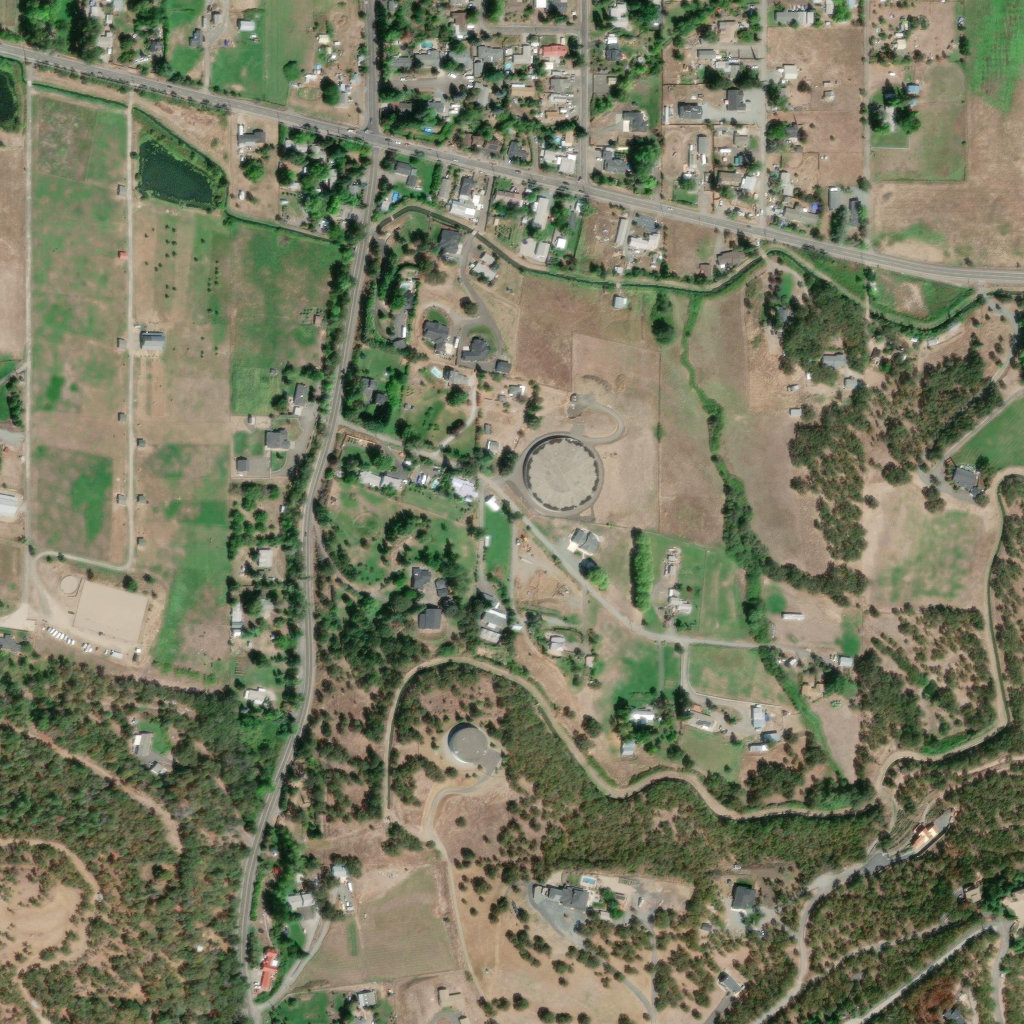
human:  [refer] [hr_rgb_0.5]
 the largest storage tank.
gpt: <box>[[50, 41, 59, 50, 0]]</box>